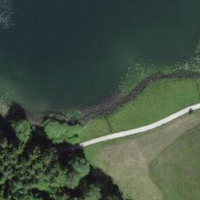
EUNIS habitat code: 14
Species observed at this site:
Phragmites australis
Caltha palustris
Impatiens parviflora
Angelica sylvestris
Lysimachia vulgaris
Dactylorhiza majalis
Iris sibirica
Brenthis ino
Filipendula ulmaria